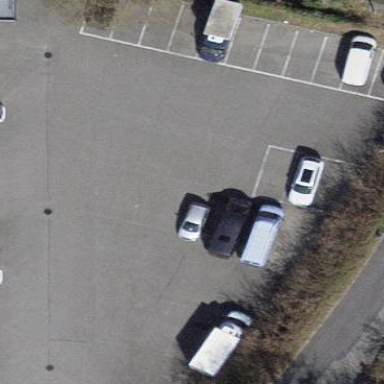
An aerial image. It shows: Parking area with surface.